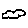
Label: cloud